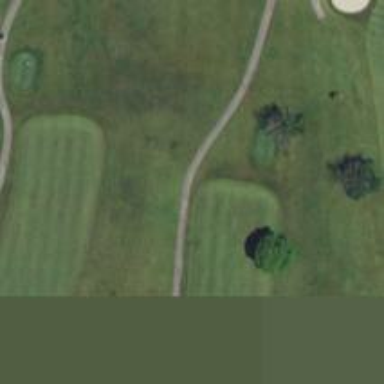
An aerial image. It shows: Path used for both walking and golf.